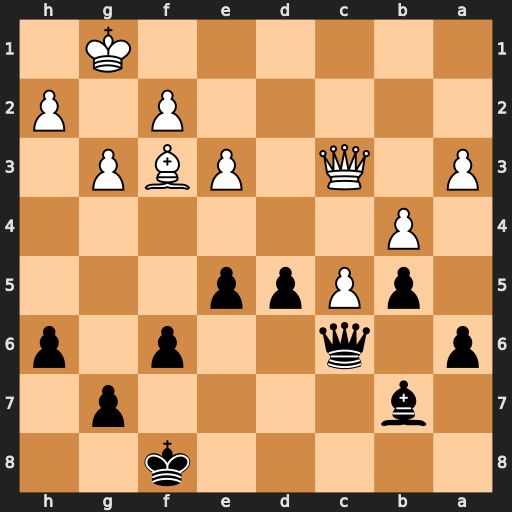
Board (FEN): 5k2/1b4p1/p1q2p1p/1pPpp3/1P6/P1Q1PBP1/5P1P/6K1
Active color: b
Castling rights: -
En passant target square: -
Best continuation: d4 Bxc6 dxc3